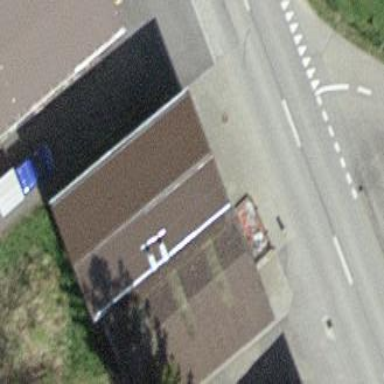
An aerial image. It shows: View of roof of building.